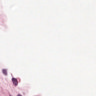
Metastatic tissue present: no